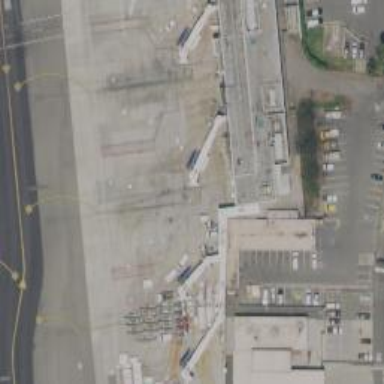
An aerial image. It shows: Airport gate.